Question: I am developing the windows based application in which i need to bind the comboboxcolumns inside the datagridview with values from the [Attendance_type] table. And the datasource of this datagridview will be from [Employees table].
I am currently doing this using this code.
'''
dgvEmployee.Columns.Clear();
dgvEmployee.AutoGenerateColumns = false;
DataGridViewTextBoxColumn branchcolumn = new DataGridViewTextBoxColumn();
branchcolumn.DataPropertyName = "Name";
branchcolumn.HeaderText = "Employee Name";
branchcolumn.Name = "Name";
branchcolumn.Width = 200;
dgvEmployee.Columns.Add(branchcolumn);
var metaattend = from Metaatt in dataDC.Metaattend
where Metaatt.Status == true
orderby Metaatt.Metaname
select Metaatt;
List<Metaattend> obj_ma = new List<Metaattend>();
obj_ma = metaattend.ToList();
var Empvar = from Emp in dataDC.Employees
join dept in dataDC.Dept on Emp.Deptid equals dept.Id
join branch in dataDC.Branch on Emp.Branchid equals branch.Id
where Emp.Status == true & Emp.Name.Contains(txtbranch.Text)
& (Emp.Deptid == Convert.ToInt64(cmbDept.SelectedValue) | cmbDept.SelectedValue.ToString() == "0")
& (Emp.Branchid == Convert.ToInt64(cmbBranch.SelectedValue) | cmbBranch.SelectedValue.ToString() == "0")
orderby Emp.Name
select new { Emp.Id, Emp.Name };
DataTable dt_employee = new DataTable();
using (clsGeneral obj_gen = new clsGeneral())
{
dt_employee = obj_gen.LINQToDataTable(Empvar);
}
dgvEmployee.DataSource = dt_employee;
string[] datemonth = cmbMonth.Text.Split('-');
int i = DateTime.DaysInMonth(Convert.ToInt32(datemonth[1]), GetMonthNo(datemonth[0]));
for (int j = 0; j < i; j++)
{
DataGridViewComboBoxColumn daycomboColumn = new DataGridViewComboBoxColumn();
daycomboColumn.HeaderText = (j + 1).ToString();
daycomboColumn.Width = 50;
daycomboColumn.DataSource = obj_ma;
daycomboColumn.DisplayMember = "Metaname";
daycomboColumn.ValueMember = "Id";
dgvEmployee.Columns.Add(daycomboColumn);
}
'''
Using this the code is executed successfully, but the form does not shows me any record in the column for combobox inside the datagridview.
This is the view of my form, when i click on the comboboxes then also it does not shows me anything.

I have seen many post about this but none was helpfull for me. As that all shows me the same thing that i have done.
Please help be with about where i have done the mistake.
Thanks
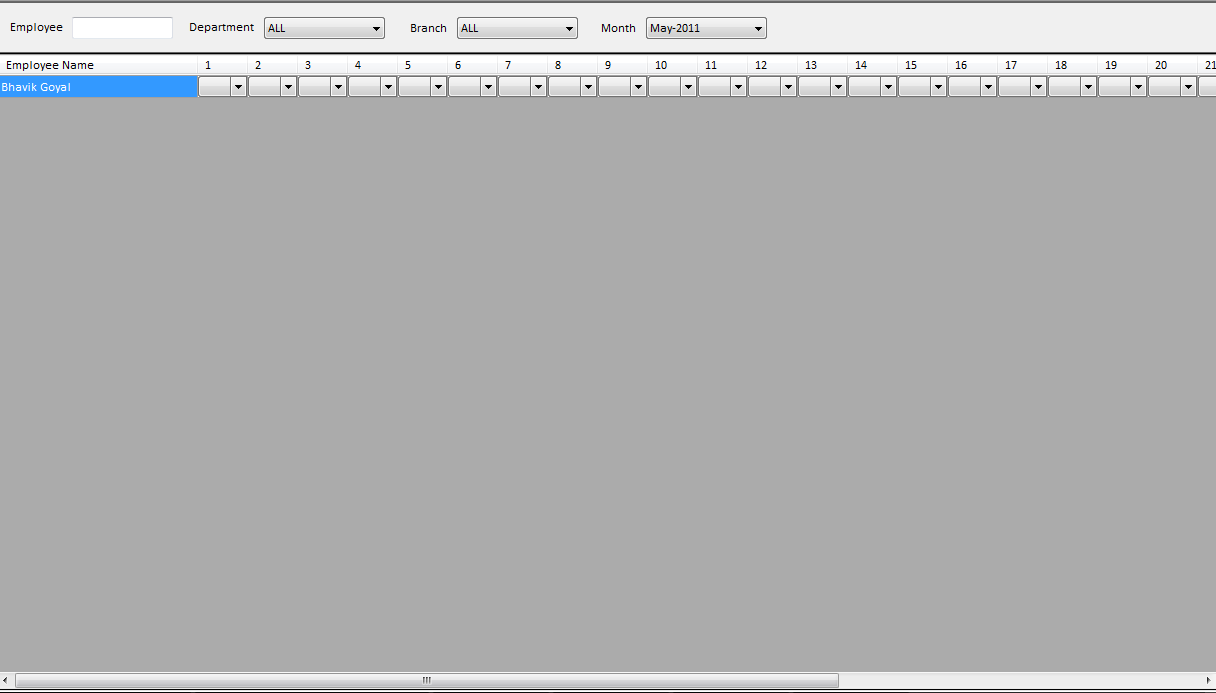
Answer: Enable Row Editing property for the datagridview was set to false. so it was not showing the Data inside the combobox.